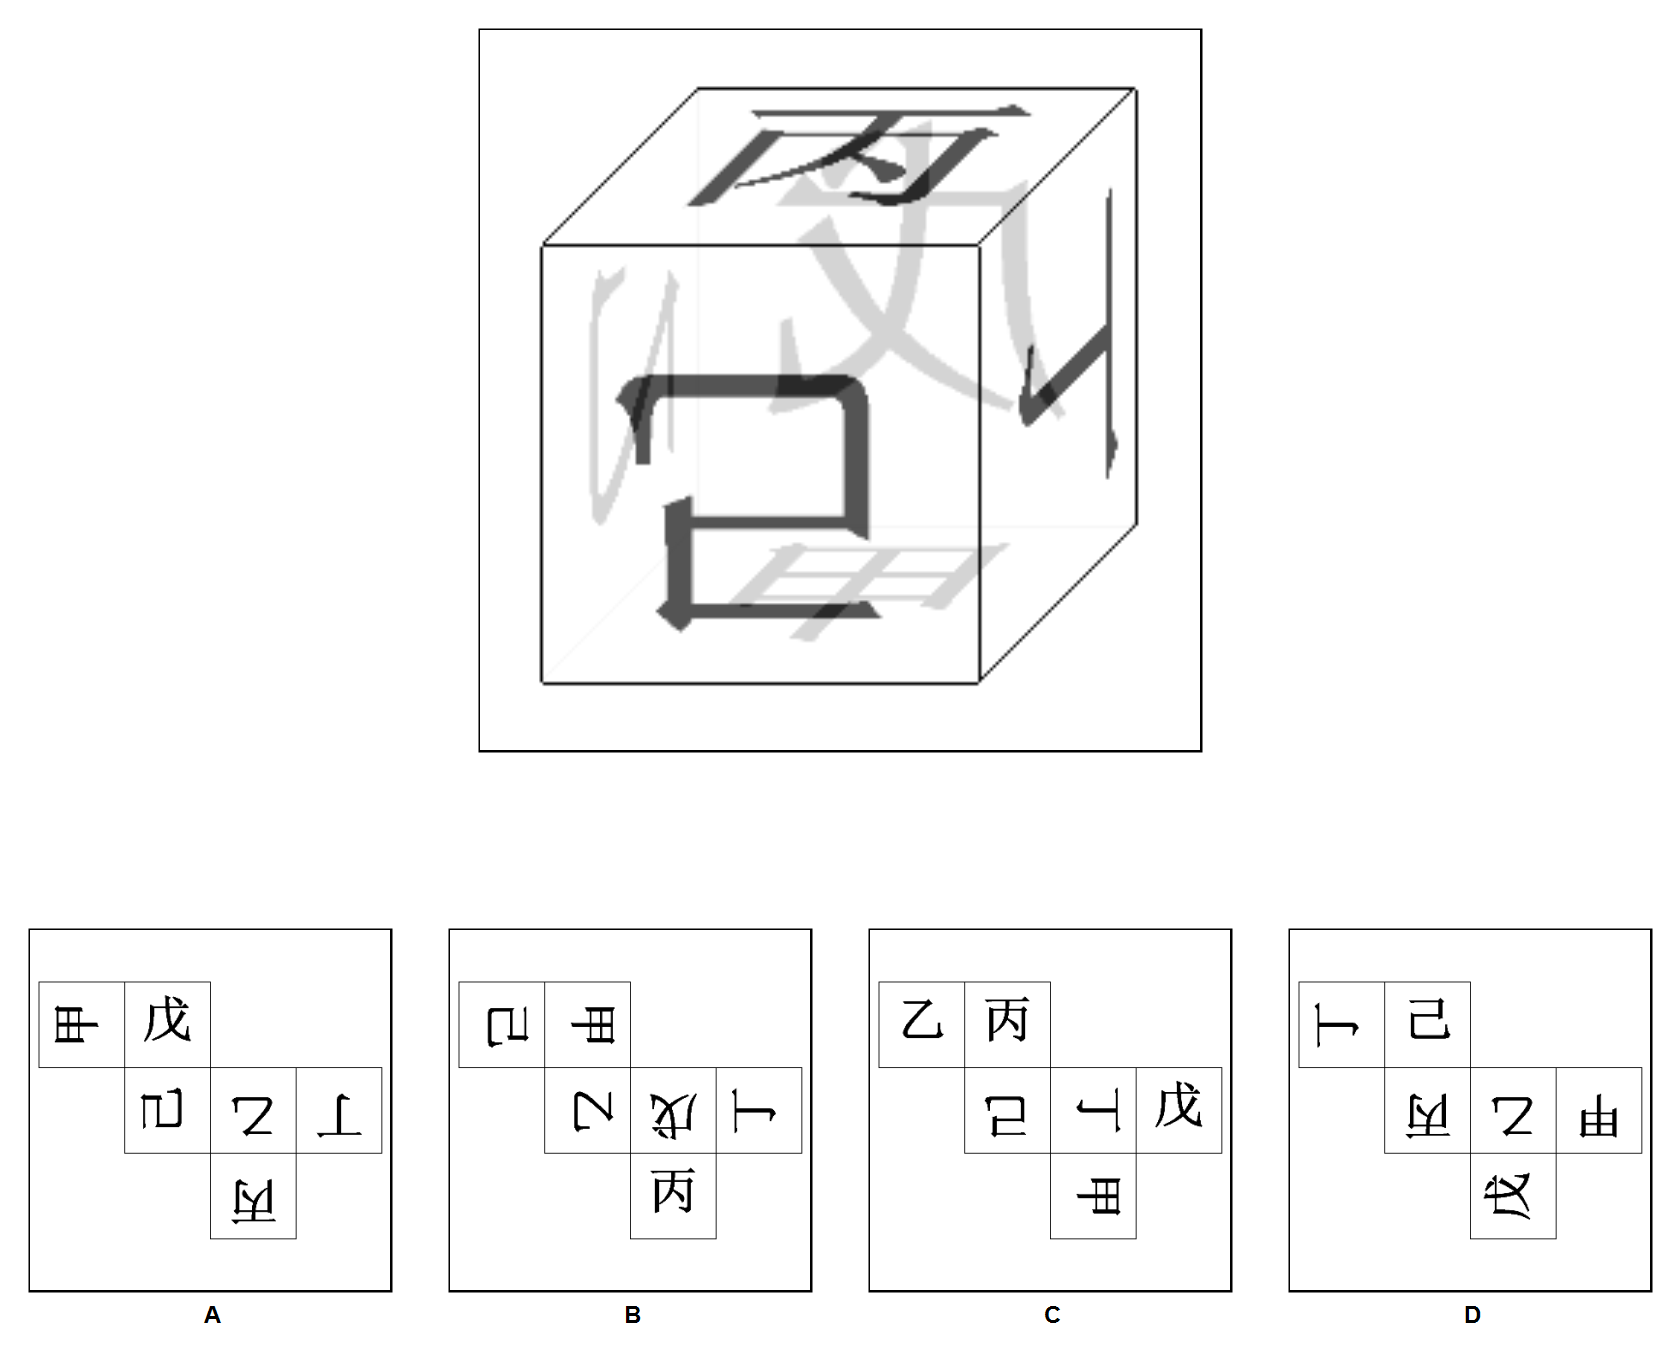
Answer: A